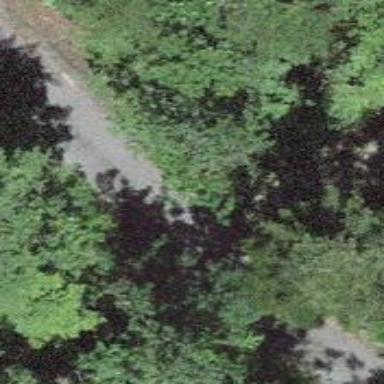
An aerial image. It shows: Asphalt driveway track on bridge. The tracktype is grade1.